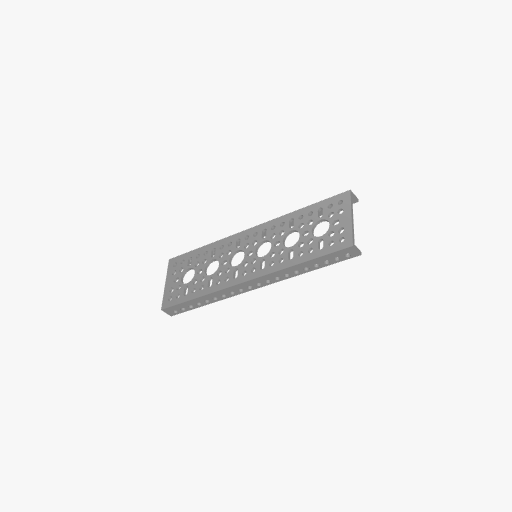
Part: LowSideUChannel6H